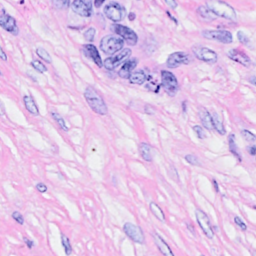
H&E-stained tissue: Breast